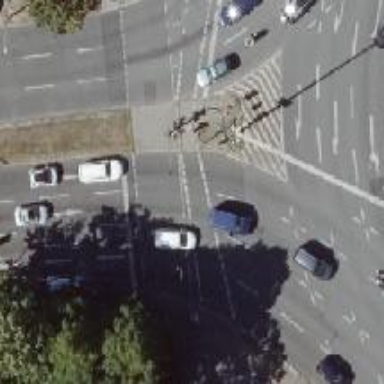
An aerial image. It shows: Cycleway on traffic island.